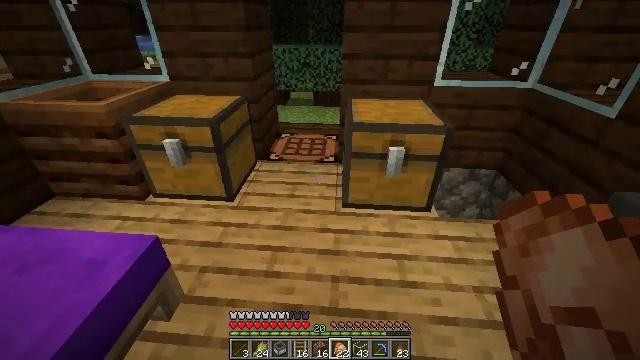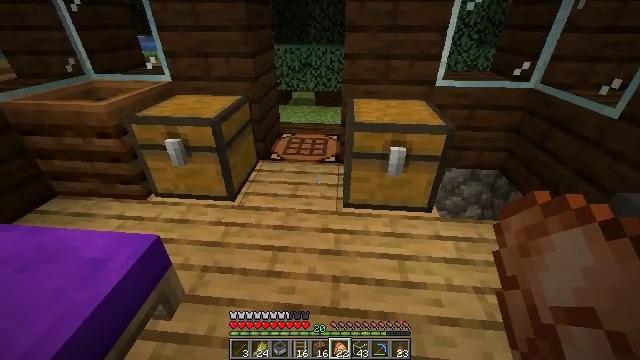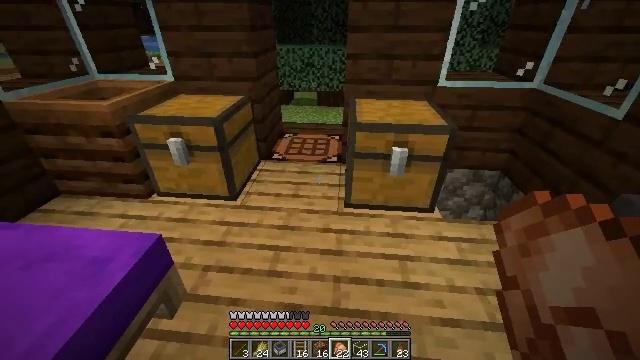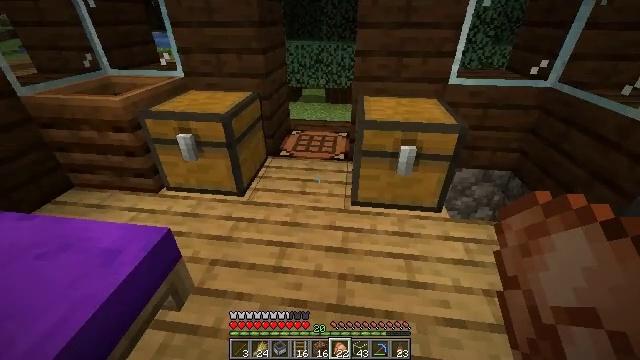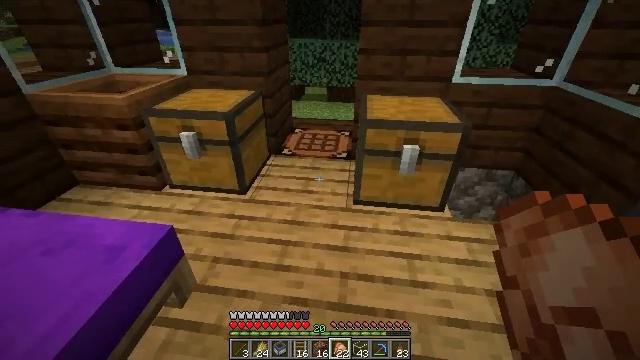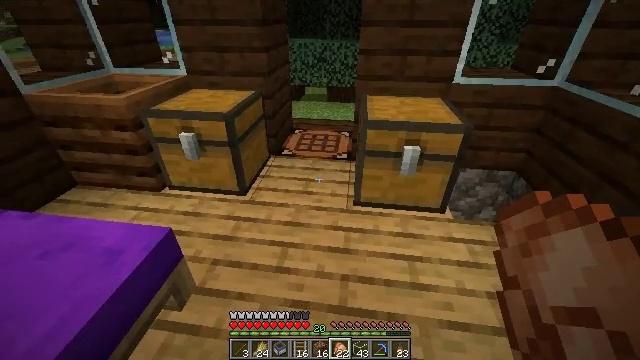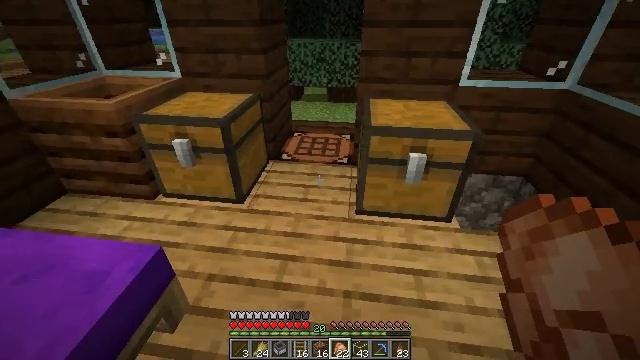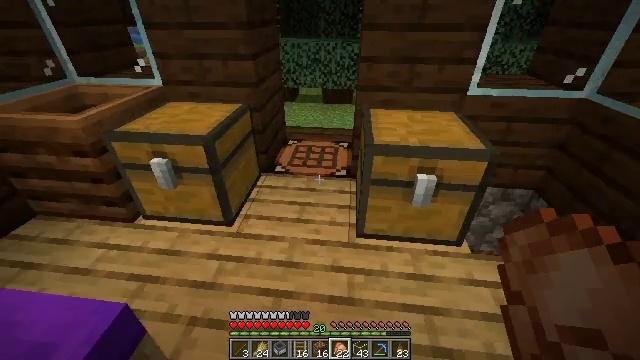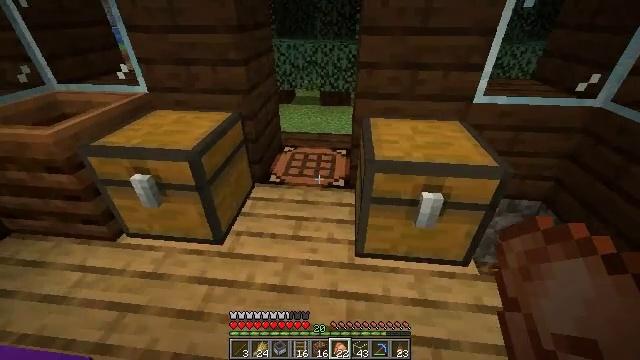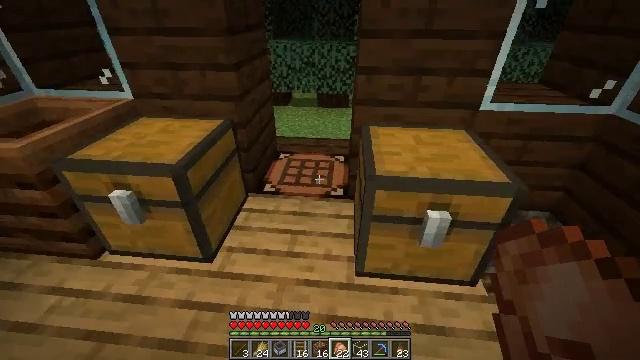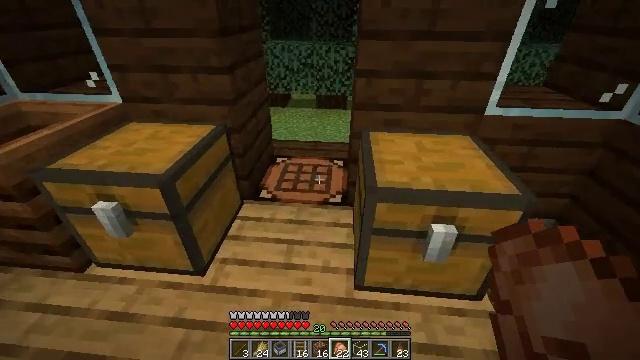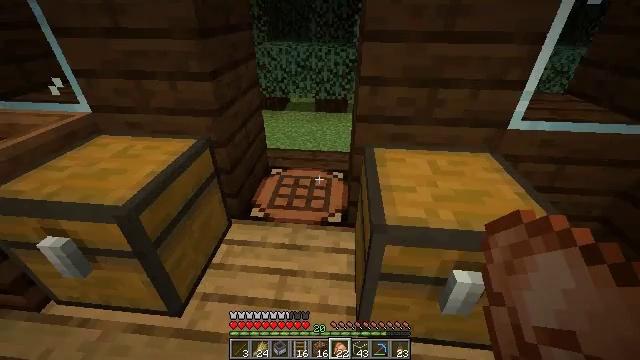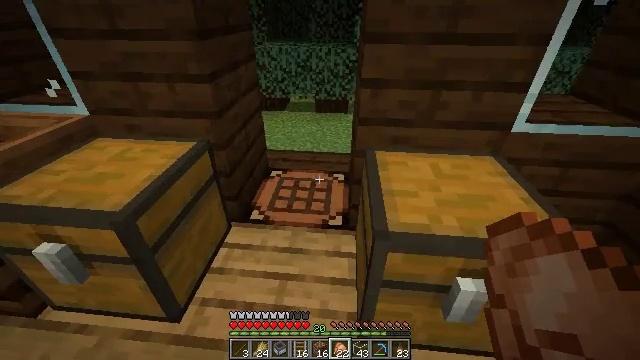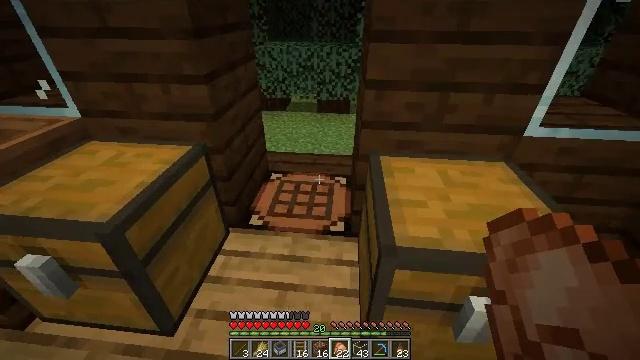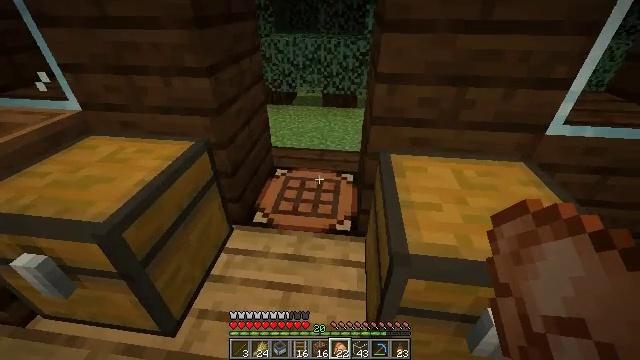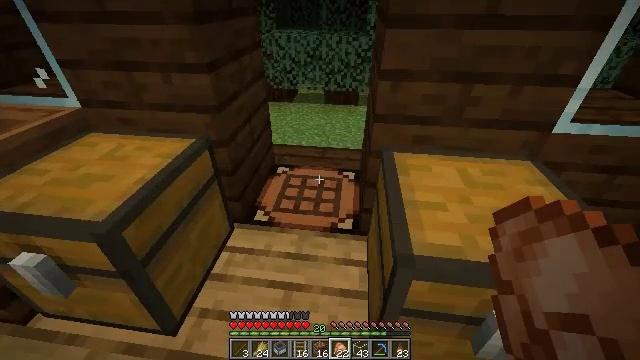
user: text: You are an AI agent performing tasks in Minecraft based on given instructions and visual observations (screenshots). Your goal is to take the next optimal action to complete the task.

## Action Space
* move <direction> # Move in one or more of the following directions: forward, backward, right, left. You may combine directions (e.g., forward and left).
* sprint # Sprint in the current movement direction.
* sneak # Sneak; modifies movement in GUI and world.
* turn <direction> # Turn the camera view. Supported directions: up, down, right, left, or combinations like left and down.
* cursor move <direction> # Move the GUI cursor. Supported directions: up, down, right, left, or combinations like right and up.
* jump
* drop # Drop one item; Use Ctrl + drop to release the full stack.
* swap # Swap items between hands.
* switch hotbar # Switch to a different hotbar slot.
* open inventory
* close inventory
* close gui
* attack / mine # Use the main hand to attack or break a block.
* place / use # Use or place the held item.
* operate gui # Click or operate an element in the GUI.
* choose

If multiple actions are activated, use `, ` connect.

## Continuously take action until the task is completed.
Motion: motion action
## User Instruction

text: Construct an observer at the crafting table.
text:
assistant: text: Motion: no_op
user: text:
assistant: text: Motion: no_op
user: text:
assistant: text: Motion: turn left
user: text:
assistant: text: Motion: no_op
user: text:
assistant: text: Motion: move forward
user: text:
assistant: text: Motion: move forward
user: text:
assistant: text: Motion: move forward, turn right
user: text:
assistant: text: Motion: move forward
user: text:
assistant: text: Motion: move forward
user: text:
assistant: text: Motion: move forward
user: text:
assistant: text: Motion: move forward
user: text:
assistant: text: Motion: no_op
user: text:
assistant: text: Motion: no_op
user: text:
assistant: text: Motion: turn left and down
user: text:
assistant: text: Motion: no_op
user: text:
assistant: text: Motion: use / place
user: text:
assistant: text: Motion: use / place
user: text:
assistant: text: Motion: use / place
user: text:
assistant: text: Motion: use / place
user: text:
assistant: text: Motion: use / place
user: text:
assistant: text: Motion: choose, open gui
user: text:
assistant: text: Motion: no_op
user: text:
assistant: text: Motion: no_op
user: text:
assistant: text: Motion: no_op
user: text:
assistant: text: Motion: no_op
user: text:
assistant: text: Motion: cursor move left and up
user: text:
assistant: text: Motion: cursor move left and up
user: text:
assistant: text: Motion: cursor move left and up
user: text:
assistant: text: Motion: cursor move left
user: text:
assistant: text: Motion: cursor move left